Question: ## Question
How can I ensure data is encrypted when using NSData.writeToFile:options:error: with the ?
## Background research: Enabling data encyption
According to Apple documentation:
> Data protection is available on most iOS devices and is subject to
the following requirements:- The file system on the user's device must support data protection. This is true for newer devices, but for some earlier devices, the user
might have to reformat the device's disk and restore any content from
a backup.-
<URL>
The requirements state that user activate passcode lock for the device, this is reinforced by the following end user documentation:
Enable data protection by configuring a passcode for your device:
1. Tap Settings > General > Passcode.
2. Follow the prompts to create a passcode.
3. After the passcode is set, scroll down to the bottom of the screen and verify that the text "Data protection is enabled" is visible.

<URL>
### Similar SO Questions:
<URL> seems like the answer to this question is no longer valid.
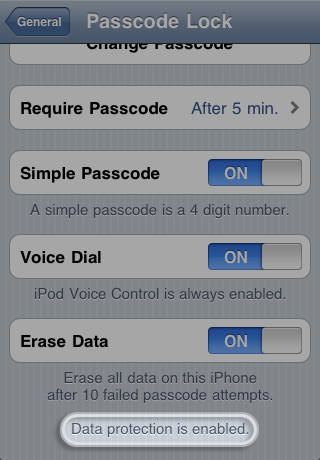
Answer: > The requirements state that user must activate passcode lock for the device, this is reinforced by the following end user documentation.
If user doesn't have any passcode enabled the encryption would be useless. The unwanted user can use the app directly then anyway.
---
A solution for your problem would be to manually implement encryption for app data and use a app specific password which you ask the user on every app launch.